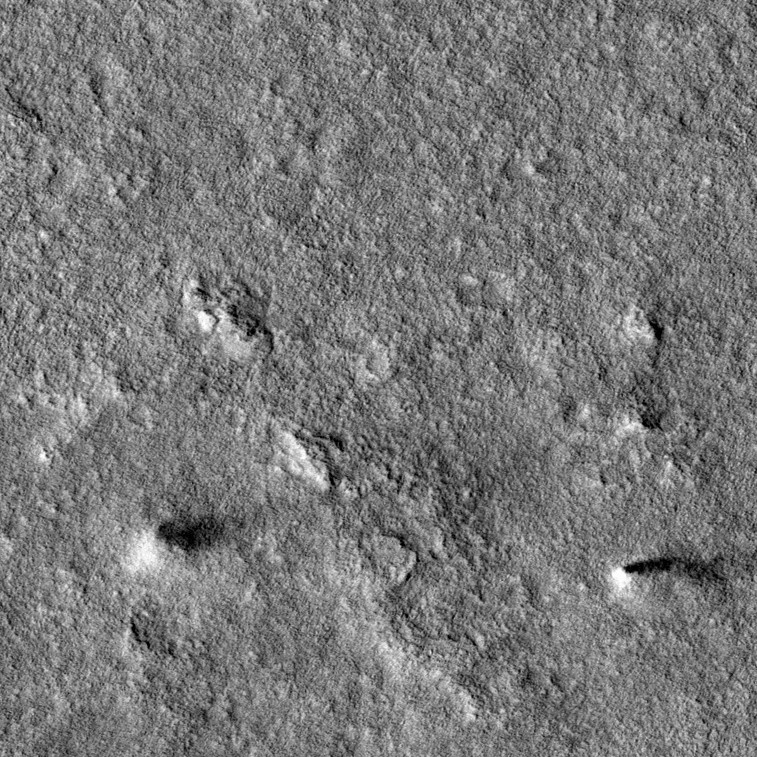
Label: dustdevil, dustdevil